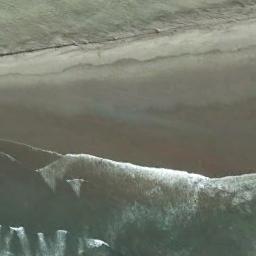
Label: beach